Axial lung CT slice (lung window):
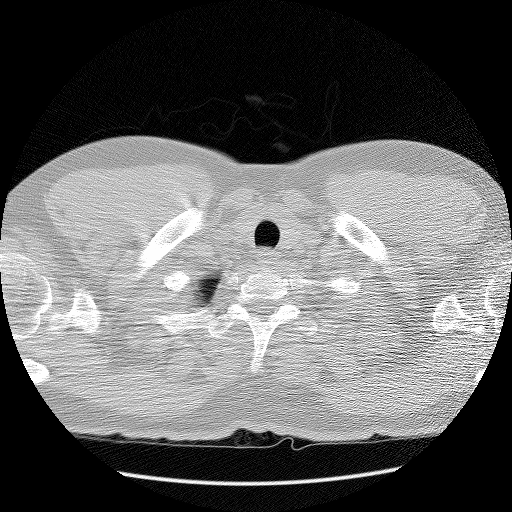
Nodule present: no